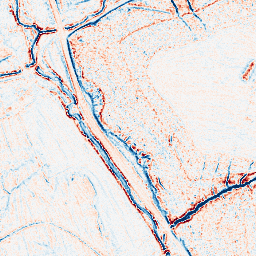
Category: edge_preserving
Decomposition family: anisotropic_diffusion
Decomposition parameters: iterations: 5
kappa: 30
gamma: 0.2
Upsampling method: sinc_hamming
Upsampling parameters: scale: 8
kernel_size: 16
Upsampling scale: 8